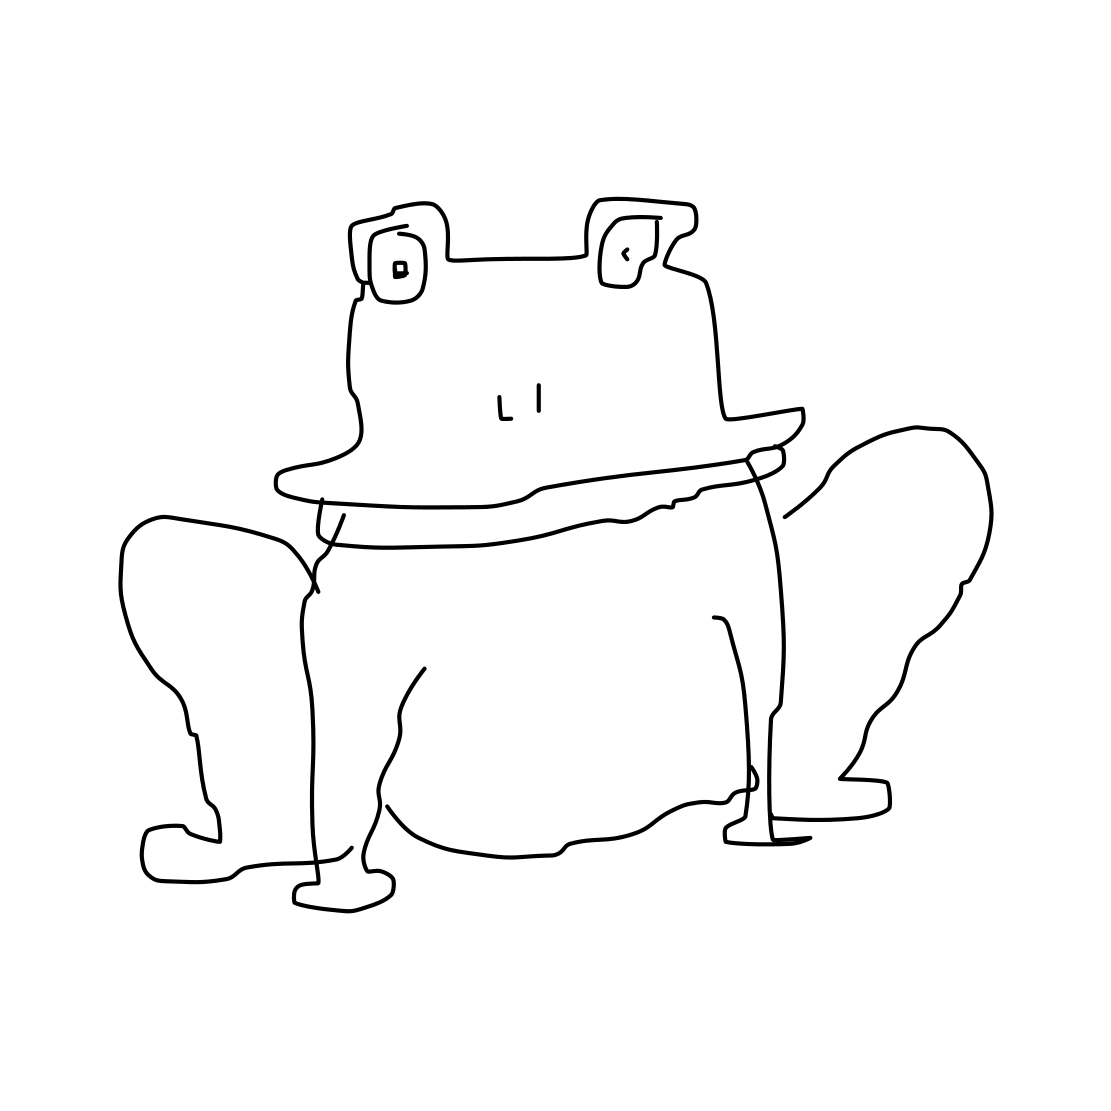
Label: frog